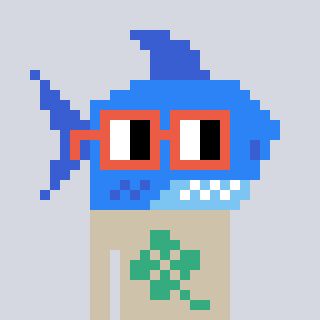
a pixel art character with square orange glasses, a shark-shaped head and a bege-colored body on a cool background